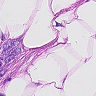
Metastatic tissue present: yes